Field crop: maize
Growth stage: 1
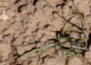
Species: lolium